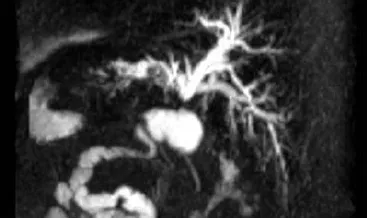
Biliary reconstruction on magnetic resonance cholangiopancreatography demonstrating stenosis of a hepaticojejunostomy.
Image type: radiology (mri)